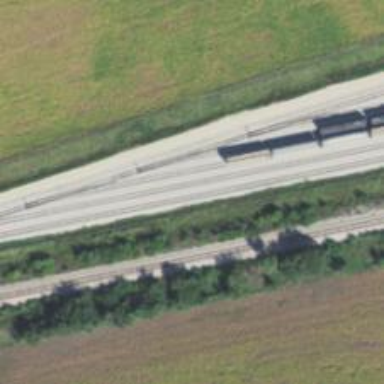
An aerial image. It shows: Railway spur service.